Question: I have created a css navigation below, how can i prevent this from shifting on mouse over?
I have included the icon as well
Here is my code below
'''
#nav { height: 25px;
padding: 22px 0 2px 53px;
font-weight: bold;
border-top: 1px #5B92B7 solid;
margin-bottom: 20px;
background: #477da9; /* Old browsers */
background: -moz-linear-gradient(top, #477da9 0%, #2c6c9a 25%, #245e8e 50%, #1a5385 75%, #023667 100%); /* FF3.6+ */
background: -webkit-gradient(linear, left top, left bottom, color-stop(0%,#477da9), color-stop(25%,#2c6c9a), color-stop(50%,#245e8e), color-stop(75%,#1a5385), color-stop(100%,#023667)); /* Chrome,Safari4+ */
background: -webkit-linear-gradient(top, #477da9 0%,#2c6c9a 25%,#245e8e 50%,#1a5385 75%,#023667 100%); /* Chrome10+,Safari5.1+ */
background: -o-linear-gradient(top, #477da9 0%,#2c6c9a 25%,#245e8e 50%,#1a5385 75%,#023667 100%); /* Opera 11.10+ */
background: -ms-linear-gradient(top, #477da9 0%,#2c6c9a 25%,#245e8e 50%,#1a5385 75%,#023667 100%); /* IE10+ */
background: linear-gradient(top, #477da9 0%,#2c6c9a 25%,#245e8e 50%,#1a5385 75%,#023667 100%); /* W3C */
filter: progid:DXImageTransform.Microsoft.gradient( startColorstr='#477da9', endColorstr='#023667',GradientType=0 ); /* IE6-9 */ z-index: 1;
margin-left:0;
margin-top: -17px;
font-size:12px
}
#nav li {
list-style: none;
display: inline;
margin: 0px;
padding: 0 0 26px 0;
}
#nav li a {
font-family: Arial;
font-style:normal;
text-decoration: none;
color: #789AB8;
padding: 0 10px 2px 36px;
background: url("../img/icon_nav_system.png") no-repeat scroll 17px -13px transparent;
}
#nav li a:hover {
color: #fff;
font-weight: bold;
}
#nav li:hover {
background: url("../img/icon_nav_system.png") no-repeat scroll 17px 1px transparent;
margin: 0;
color: #fff;
padding: 1px;
}
.on a:link, .on a:visited,.on a:hover
{
color: #fff;
font-weight:bold;
}
#nav li.on a {
color: #fff;
}
#nav li.on {
margin: 0;
background: url("../img/icon_nav_system.png") no-repeat scroll 17px 1px transparent;
padding: 1px;
}
'''
HTML
'''
<div class="nav-b" >
<ul id="nav">
<li class="on"><a href="#" class="express"> Link 1</a></li>
<li><a href="#" class="link2">Link 2</a></li>
<li><a href="#" class="link3"> Link 3</a></li>
</ul>
</div>
'''
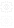
Answer: Remove 'padding:1px;' from this class '#nav li:hover' heres a demo <URL>